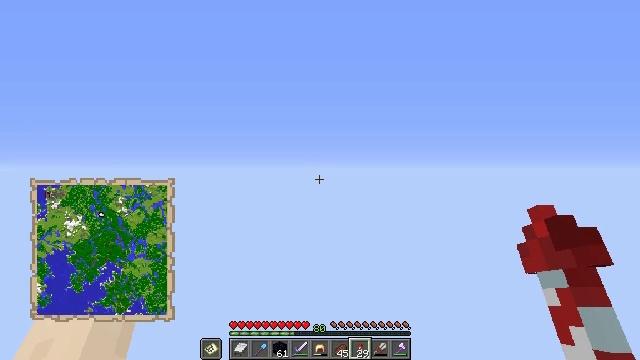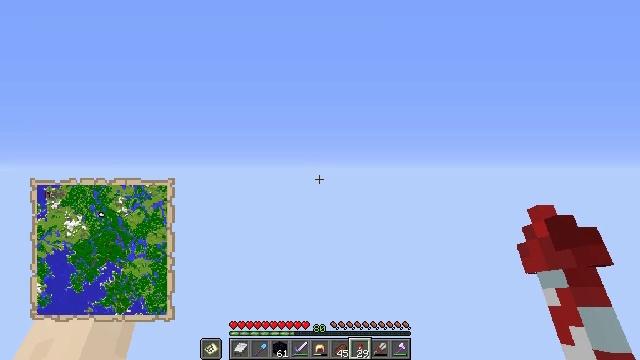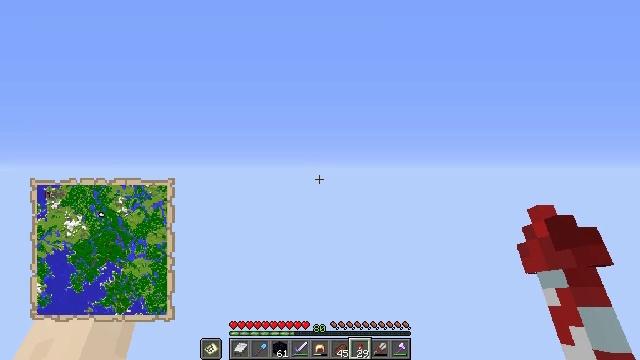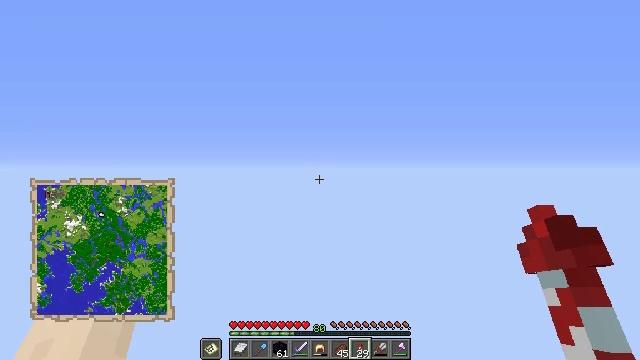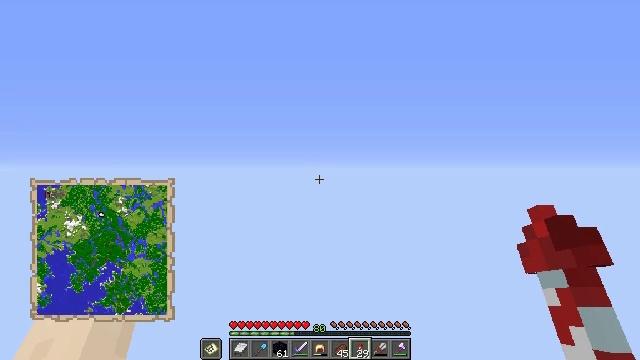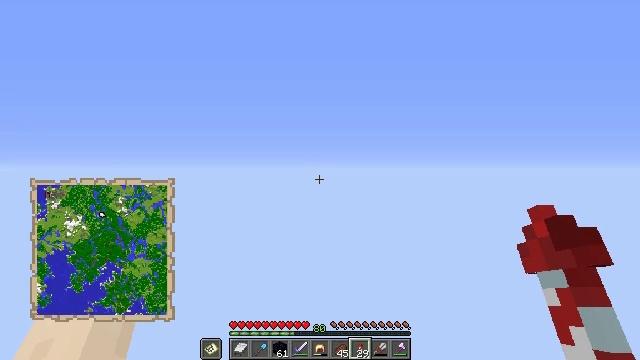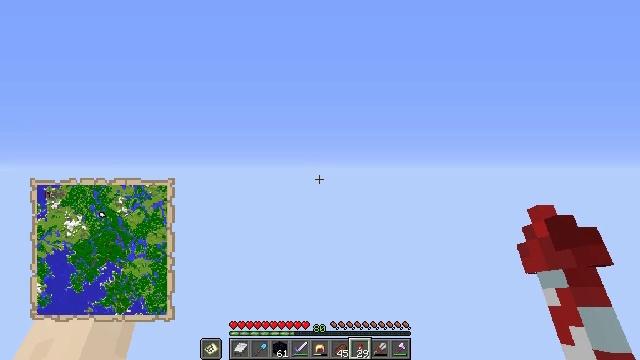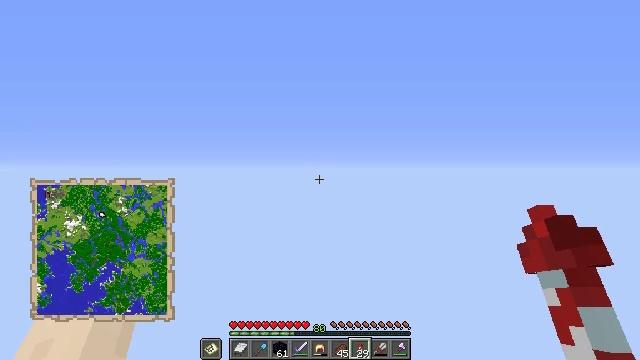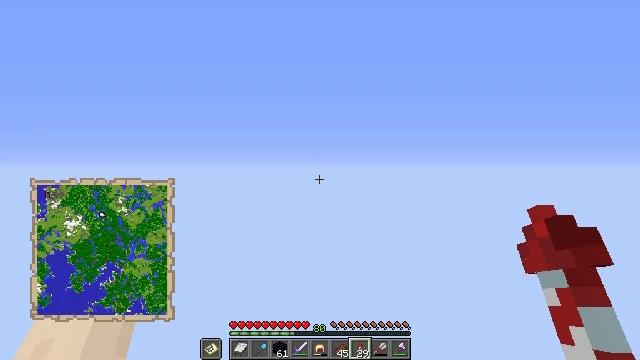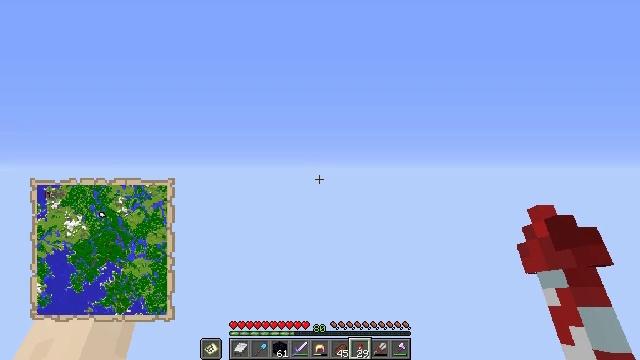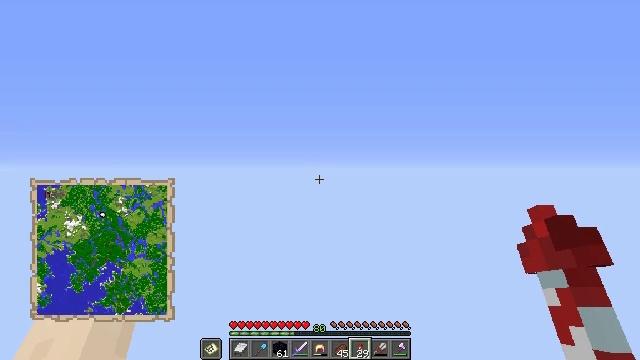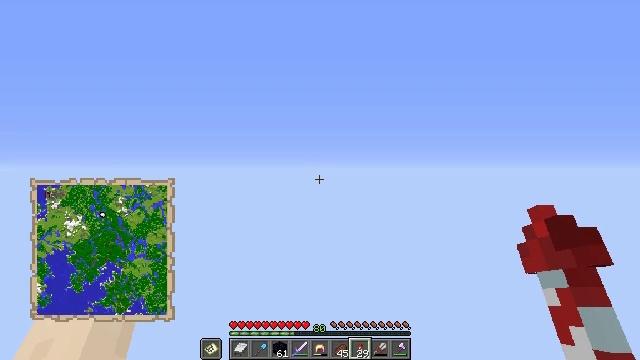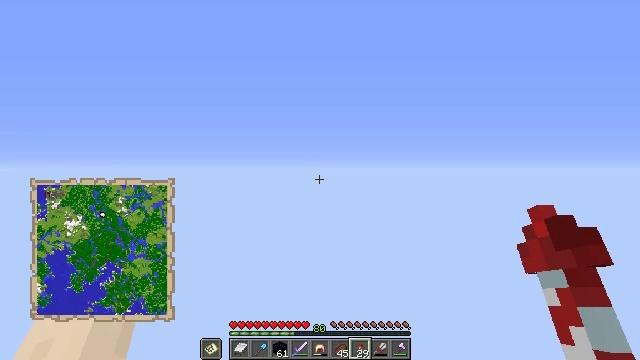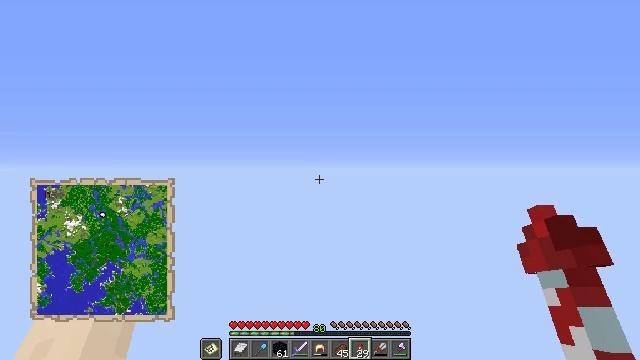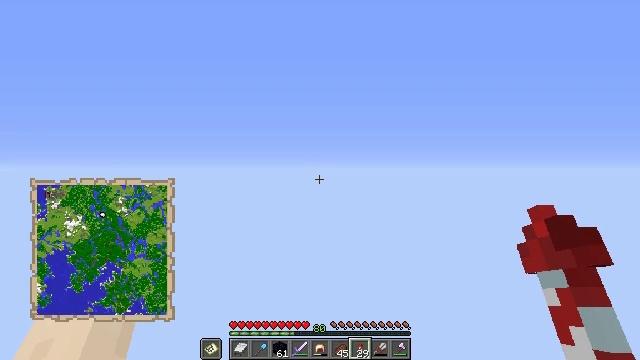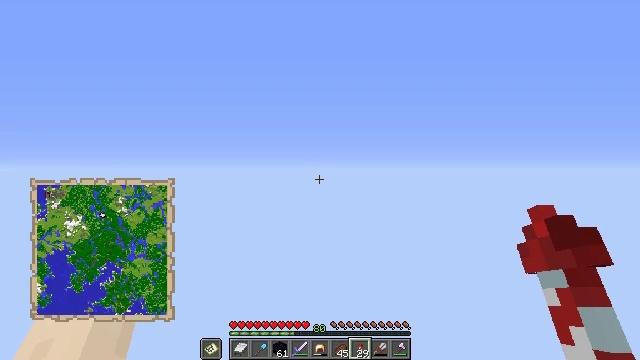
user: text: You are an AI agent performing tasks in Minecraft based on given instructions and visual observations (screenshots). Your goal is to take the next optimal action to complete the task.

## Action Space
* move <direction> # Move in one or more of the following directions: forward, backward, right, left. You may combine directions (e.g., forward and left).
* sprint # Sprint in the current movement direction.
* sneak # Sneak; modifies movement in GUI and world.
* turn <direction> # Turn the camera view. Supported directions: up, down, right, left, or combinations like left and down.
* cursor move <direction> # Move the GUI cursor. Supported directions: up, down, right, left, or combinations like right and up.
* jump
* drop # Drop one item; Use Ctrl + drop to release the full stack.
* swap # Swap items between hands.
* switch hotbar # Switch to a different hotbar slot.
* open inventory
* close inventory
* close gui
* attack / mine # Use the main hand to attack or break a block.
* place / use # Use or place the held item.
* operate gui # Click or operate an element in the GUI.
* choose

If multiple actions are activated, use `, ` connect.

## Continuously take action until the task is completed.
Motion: motion action
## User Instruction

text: Attack the bell to remove it.
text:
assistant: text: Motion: no_op
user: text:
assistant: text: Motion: no_op
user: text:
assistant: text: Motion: no_op
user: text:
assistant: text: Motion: no_op
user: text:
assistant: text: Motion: no_op
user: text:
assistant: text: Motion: no_op
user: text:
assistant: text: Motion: no_op
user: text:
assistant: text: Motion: no_op
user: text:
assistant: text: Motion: no_op
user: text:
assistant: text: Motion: no_op
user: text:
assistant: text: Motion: no_op
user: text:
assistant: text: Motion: no_op
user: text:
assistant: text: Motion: no_op
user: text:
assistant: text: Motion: no_op
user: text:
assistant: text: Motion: no_op
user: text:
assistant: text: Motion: no_op
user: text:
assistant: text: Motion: no_op
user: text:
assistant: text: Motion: no_op
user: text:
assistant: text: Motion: no_op
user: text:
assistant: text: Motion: no_op
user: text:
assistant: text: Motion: no_op
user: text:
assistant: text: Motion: no_op
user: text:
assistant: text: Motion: no_op
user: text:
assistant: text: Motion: no_op
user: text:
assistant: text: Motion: no_op
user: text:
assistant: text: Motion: no_op
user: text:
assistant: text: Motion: no_op
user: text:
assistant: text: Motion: no_op
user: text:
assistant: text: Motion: no_op
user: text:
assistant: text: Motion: no_op